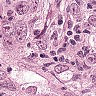
Metastatic tissue present: yes